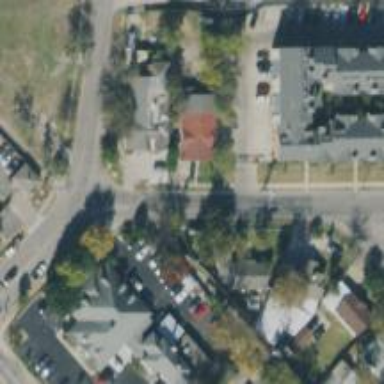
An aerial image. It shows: Alleyway designated as service road.